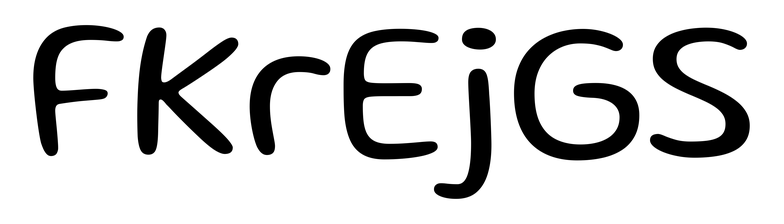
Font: Gluten_Light